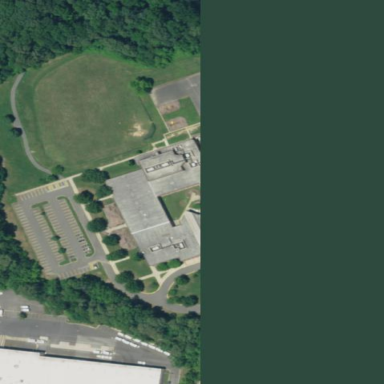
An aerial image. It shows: School.